Question: I know there are two well-known folders where one can put resources.
The first is the '/assets' folder, the documentation says:
> Contains file that should be compiled into an .apk file as-is. You can navigate this directory in the same way as a typical file system using URIs and read files as a stream of bytes using the AssetManager. For example, this is a good location for textures and game data.
The second is the '/res' folder, the documentation says:
> Contains application resources, such as drawable files, layout files, and UI string. See Application Resources for more information.
Now i was wondering, there is a third option to create a resource folder '"New > Folder > Java Resources Folder"'
To me i looks like some part of the Android Plugin in IntelliJ because it has a little Android symbol in front of it .
Any ideas what the use of it could be? I couldn't find any documentation about it.
My first guess would be to use it in situations where you want to supply resources to a JVM Test.
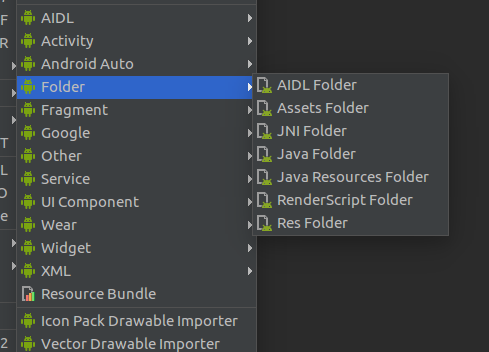
Answer: - In standard java worldResources can be embedded directly in "your source tree" and used with Class's method getResource (see java documentation for a more precise description). - In android worldThis practice is not recommanded (do not work at all, because such resources are removed from generated APK). You can still declare Java resources folders (see build.gradle :
'sourceSets { main { resources.srcDirs = ['src/main/java/yourresourcesfolder'] } }'
<URL>
And the result in the apk :
<URL>